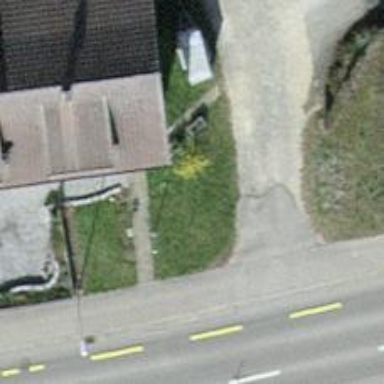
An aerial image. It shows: Flagpole which is man-made.